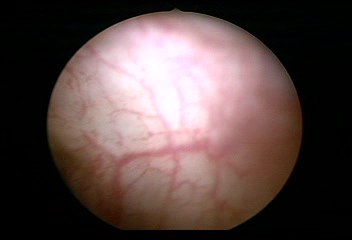
Modality: WLC
Class: Normal mucosa
Bladder cancer association: No